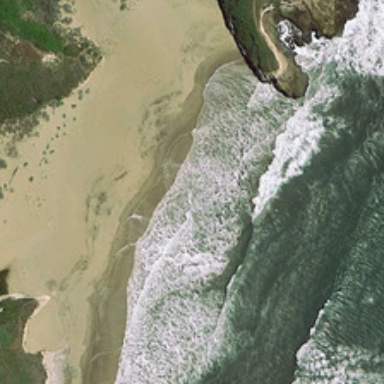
White waves in green ocean is near yellow beach and green trees .